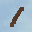
Label: 1